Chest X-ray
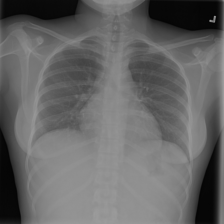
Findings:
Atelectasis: negative
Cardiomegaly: negative
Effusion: negative
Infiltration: negative
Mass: negative
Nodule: negative
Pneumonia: negative
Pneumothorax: negative
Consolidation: negative
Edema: negative
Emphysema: negative
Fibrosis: negative
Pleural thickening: negative
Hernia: negative